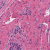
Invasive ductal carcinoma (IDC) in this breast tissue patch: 0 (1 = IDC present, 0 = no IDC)